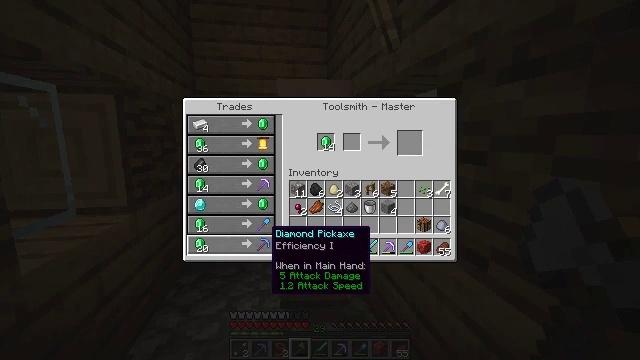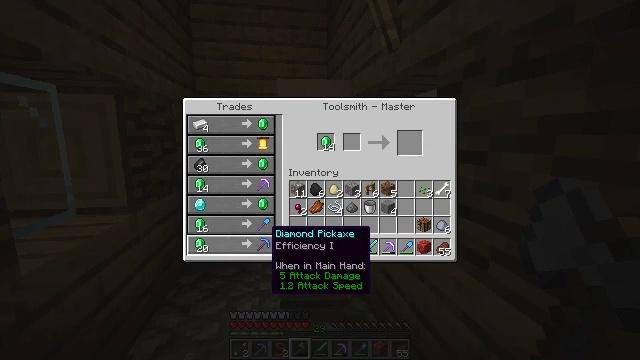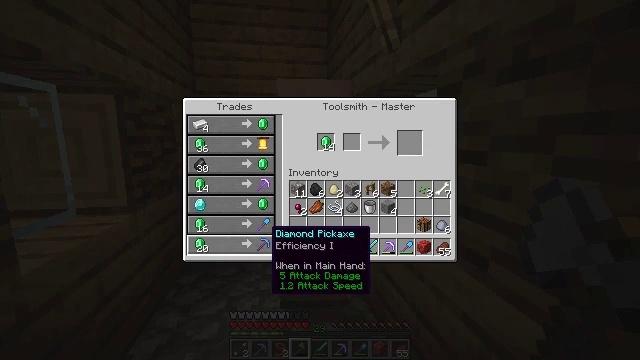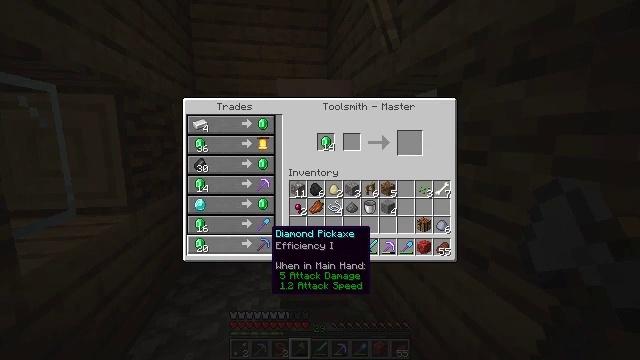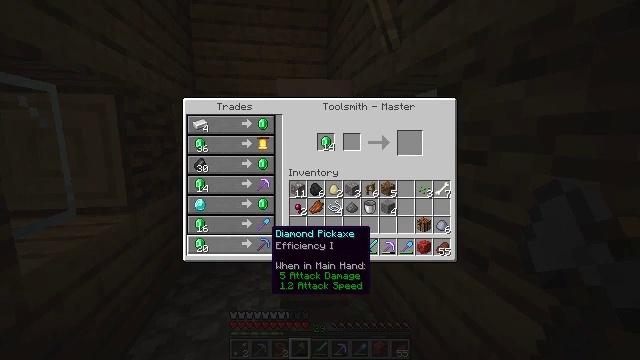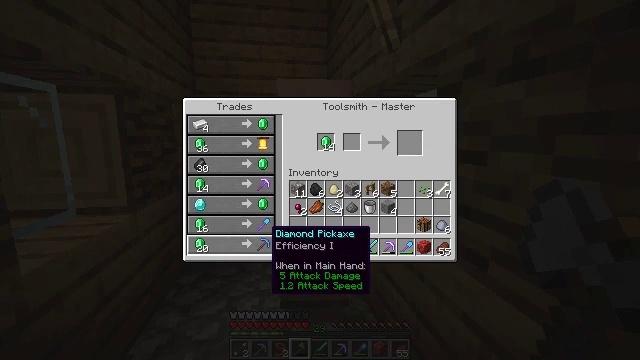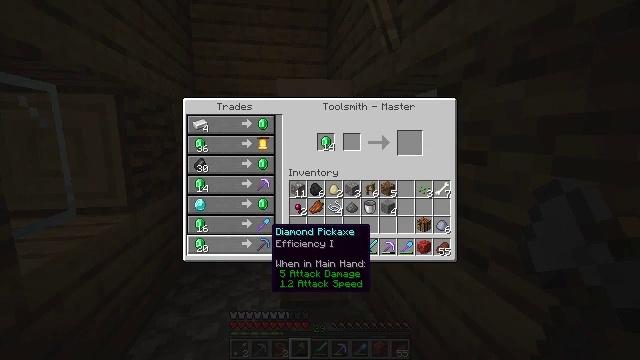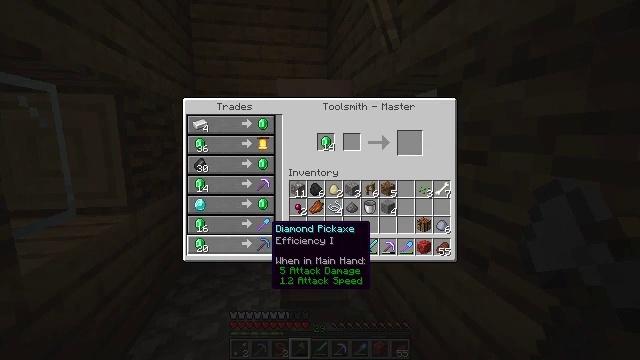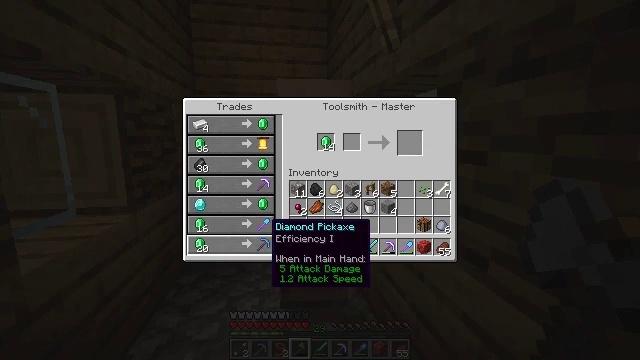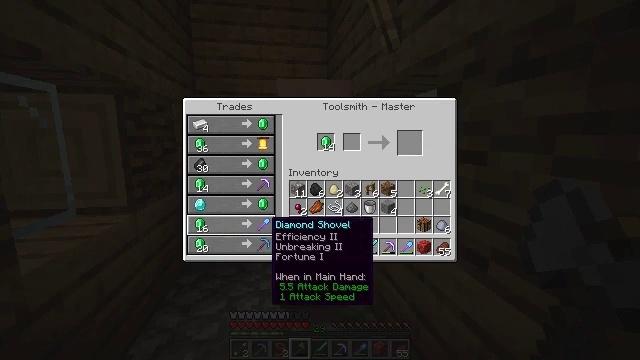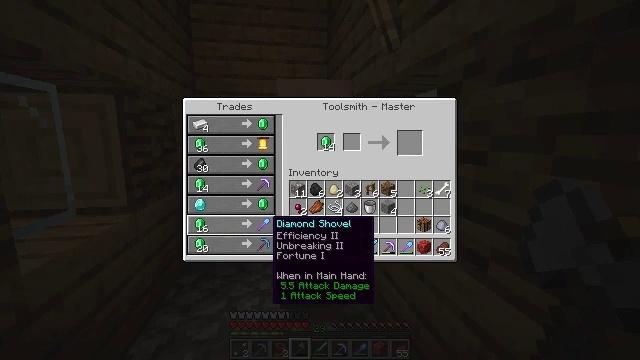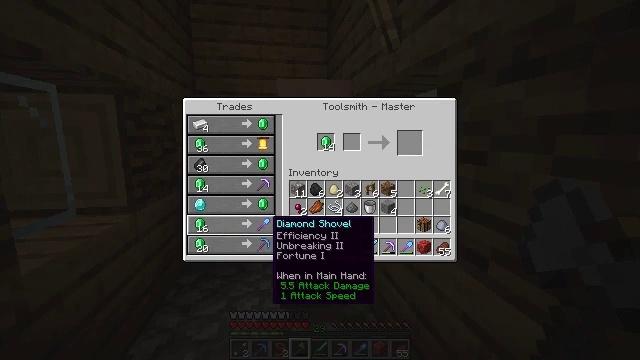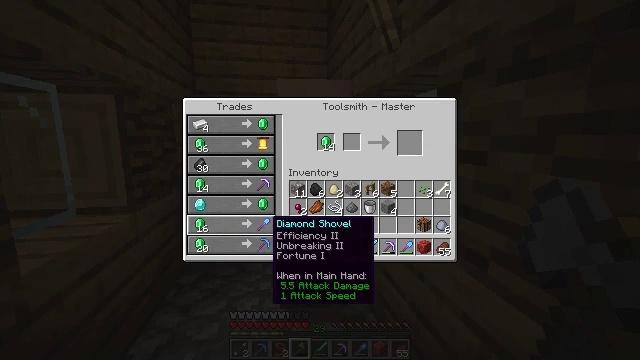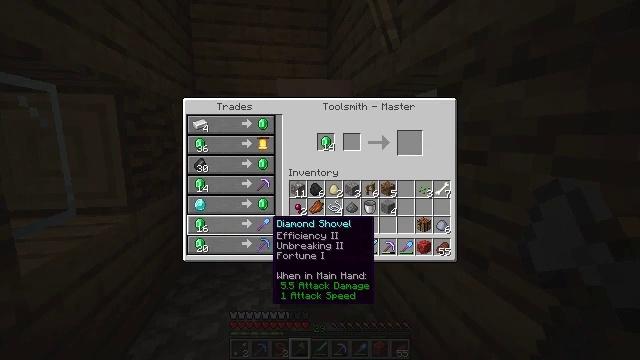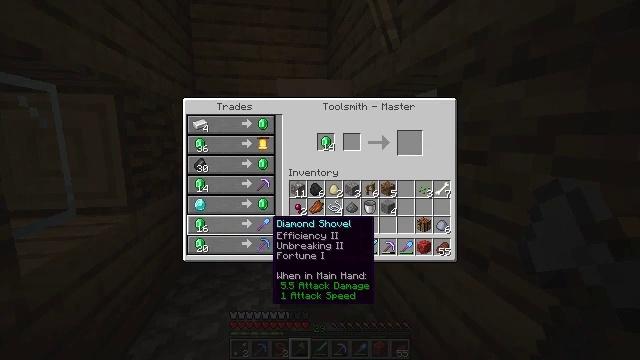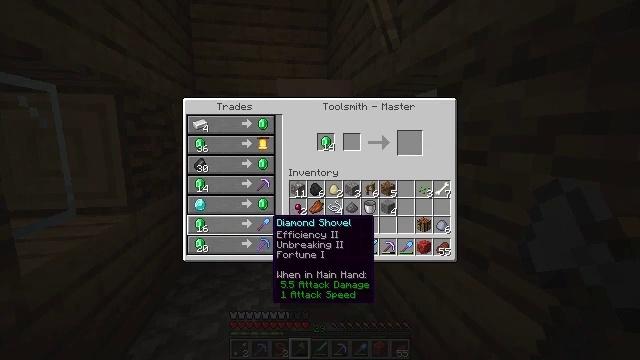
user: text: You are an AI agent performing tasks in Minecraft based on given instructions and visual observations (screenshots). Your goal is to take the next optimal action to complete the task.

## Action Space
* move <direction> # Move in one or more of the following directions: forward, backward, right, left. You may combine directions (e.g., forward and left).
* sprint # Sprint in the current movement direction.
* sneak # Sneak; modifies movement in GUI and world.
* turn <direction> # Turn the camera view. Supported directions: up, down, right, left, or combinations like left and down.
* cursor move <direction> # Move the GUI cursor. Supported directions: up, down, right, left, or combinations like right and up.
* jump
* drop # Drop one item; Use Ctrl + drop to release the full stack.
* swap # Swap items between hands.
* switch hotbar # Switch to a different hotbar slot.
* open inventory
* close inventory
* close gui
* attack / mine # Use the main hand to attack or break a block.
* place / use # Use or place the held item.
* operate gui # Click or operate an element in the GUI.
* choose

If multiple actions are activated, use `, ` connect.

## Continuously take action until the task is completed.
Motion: motion action
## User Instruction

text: Remove a lead from the inventory.
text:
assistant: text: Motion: no_op
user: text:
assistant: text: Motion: no_op
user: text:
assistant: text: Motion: no_op
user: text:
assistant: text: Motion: no_op
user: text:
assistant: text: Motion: no_op
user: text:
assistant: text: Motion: no_op
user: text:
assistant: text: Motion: no_op
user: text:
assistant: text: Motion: no_op
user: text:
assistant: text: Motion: no_op
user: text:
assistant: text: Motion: no_op
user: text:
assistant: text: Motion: no_op
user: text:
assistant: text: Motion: no_op
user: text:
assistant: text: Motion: no_op
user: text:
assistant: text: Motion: no_op
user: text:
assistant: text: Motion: no_op
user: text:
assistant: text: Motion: no_op
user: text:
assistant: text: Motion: no_op
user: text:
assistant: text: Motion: no_op
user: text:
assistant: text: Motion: no_op
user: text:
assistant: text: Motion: no_op
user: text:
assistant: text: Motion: no_op
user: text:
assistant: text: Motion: no_op
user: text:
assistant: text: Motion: no_op
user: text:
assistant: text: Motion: no_op
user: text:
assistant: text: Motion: no_op
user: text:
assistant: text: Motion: no_op
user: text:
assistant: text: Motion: no_op
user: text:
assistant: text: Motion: no_op
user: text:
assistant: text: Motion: no_op
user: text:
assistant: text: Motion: no_op